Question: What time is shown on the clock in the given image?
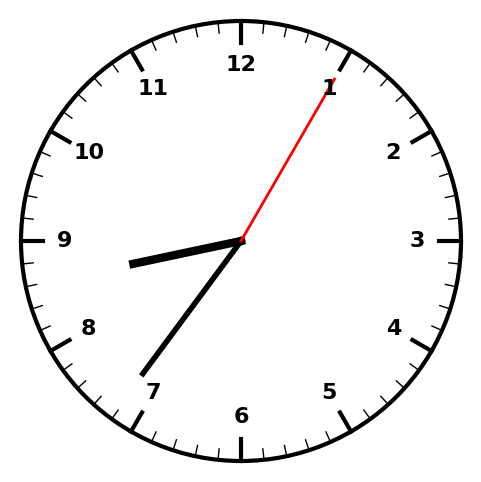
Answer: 08:36:05